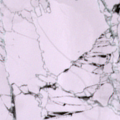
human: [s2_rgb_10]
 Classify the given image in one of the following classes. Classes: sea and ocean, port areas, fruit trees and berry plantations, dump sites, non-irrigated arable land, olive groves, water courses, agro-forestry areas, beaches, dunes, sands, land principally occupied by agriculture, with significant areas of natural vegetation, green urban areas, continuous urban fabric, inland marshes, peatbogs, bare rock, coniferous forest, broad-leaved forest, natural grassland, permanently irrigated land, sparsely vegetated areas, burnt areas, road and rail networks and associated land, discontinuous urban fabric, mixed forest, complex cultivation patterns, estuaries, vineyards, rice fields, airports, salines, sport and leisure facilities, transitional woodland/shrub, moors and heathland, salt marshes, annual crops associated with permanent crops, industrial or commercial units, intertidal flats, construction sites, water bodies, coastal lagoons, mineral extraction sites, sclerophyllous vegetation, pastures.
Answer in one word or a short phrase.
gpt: sea and ocean